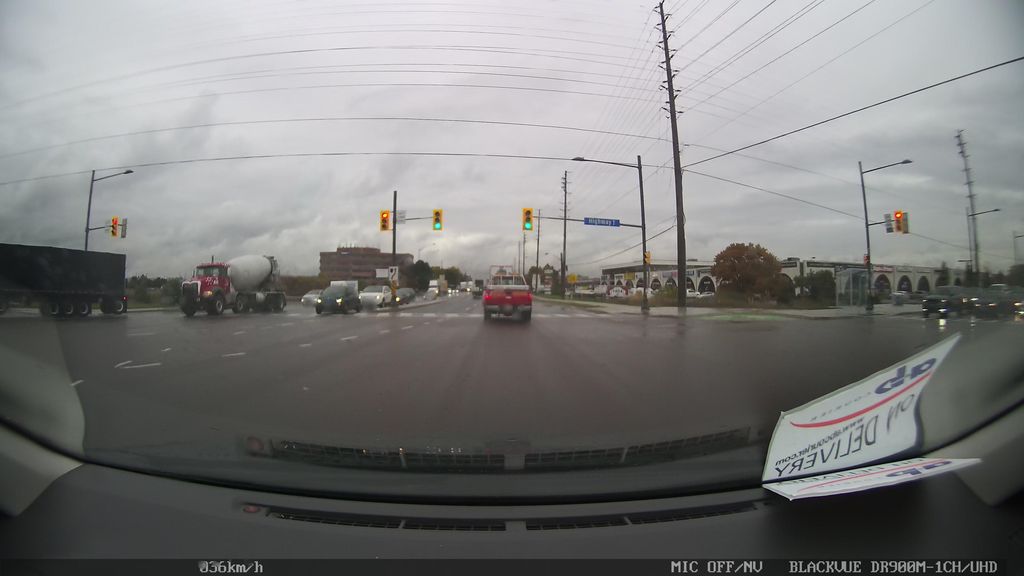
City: toronto